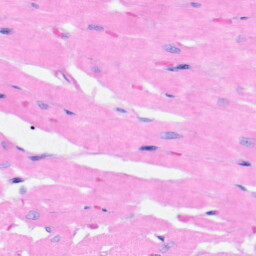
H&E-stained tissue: Heart